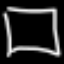
Label: square